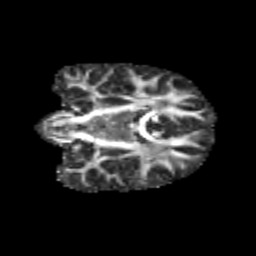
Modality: FA
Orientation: coronal
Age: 10
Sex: female
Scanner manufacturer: siemens
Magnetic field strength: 3 T
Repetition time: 3.8 s
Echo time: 0.07 s